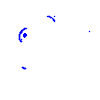
Particle: pion